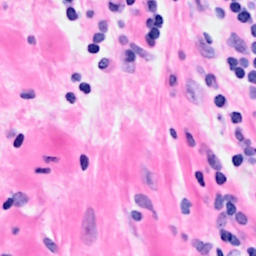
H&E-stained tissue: Breast